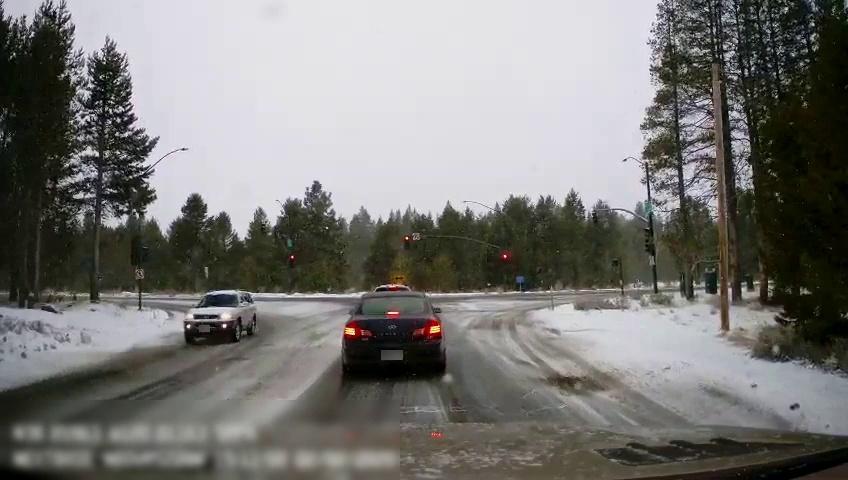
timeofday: Day
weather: Snowy
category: Drivable Space
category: Vehicles | SUV
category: Vehicles | Car
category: Vehicles | SUV
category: Traffic | Lights
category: Traffic | Lights
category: Traffic | Lights
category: Traffic | Lights
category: Traffic | Lights
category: Traffic | Signs
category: Traffic | Lights
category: Traffic | Lights
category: Traffic | Signs
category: Traffic | Signs